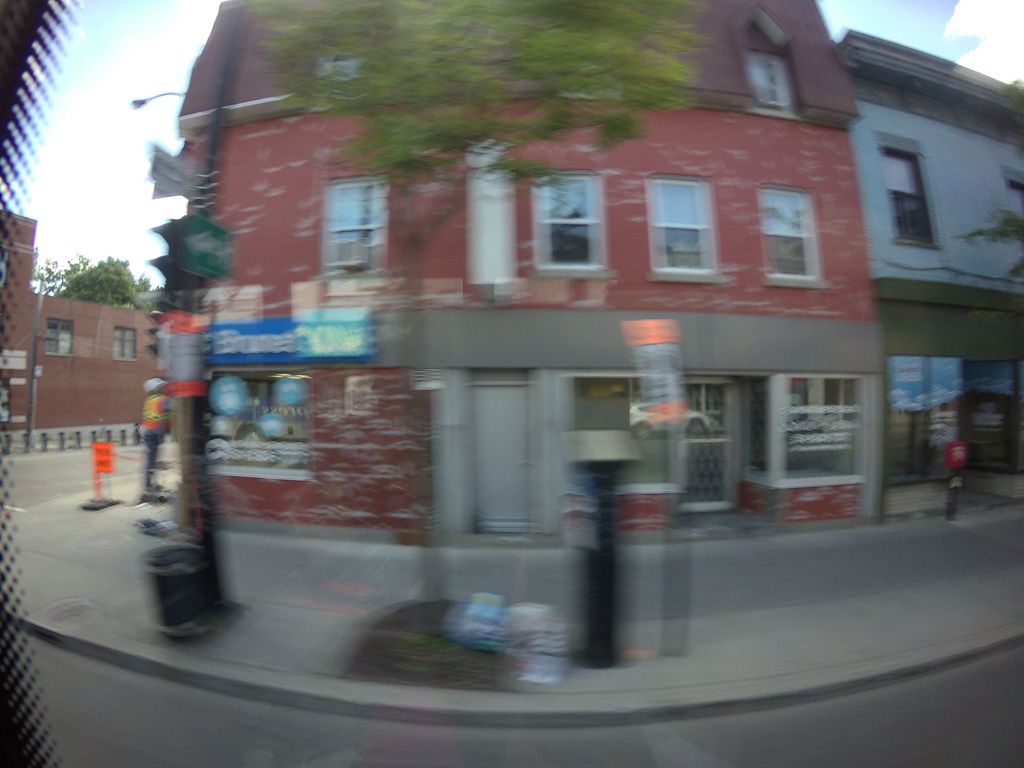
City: montreal